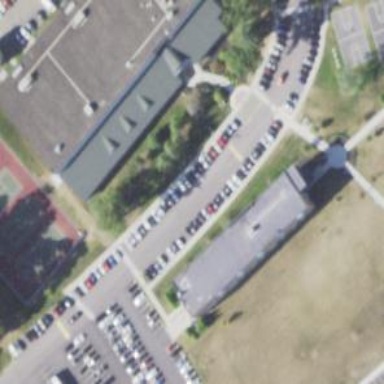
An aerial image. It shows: College building.